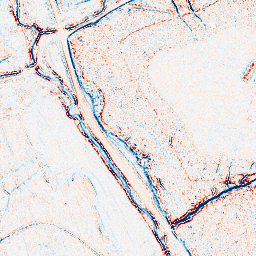
Category: edge_preserving
Decomposition family: bilateral
Decomposition parameters: d: 5
sigma_color: 25
sigma_space: 25
Upsampling method: bilinear
Upsampling parameters: scale: 2
Upsampling scale: 2